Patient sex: F
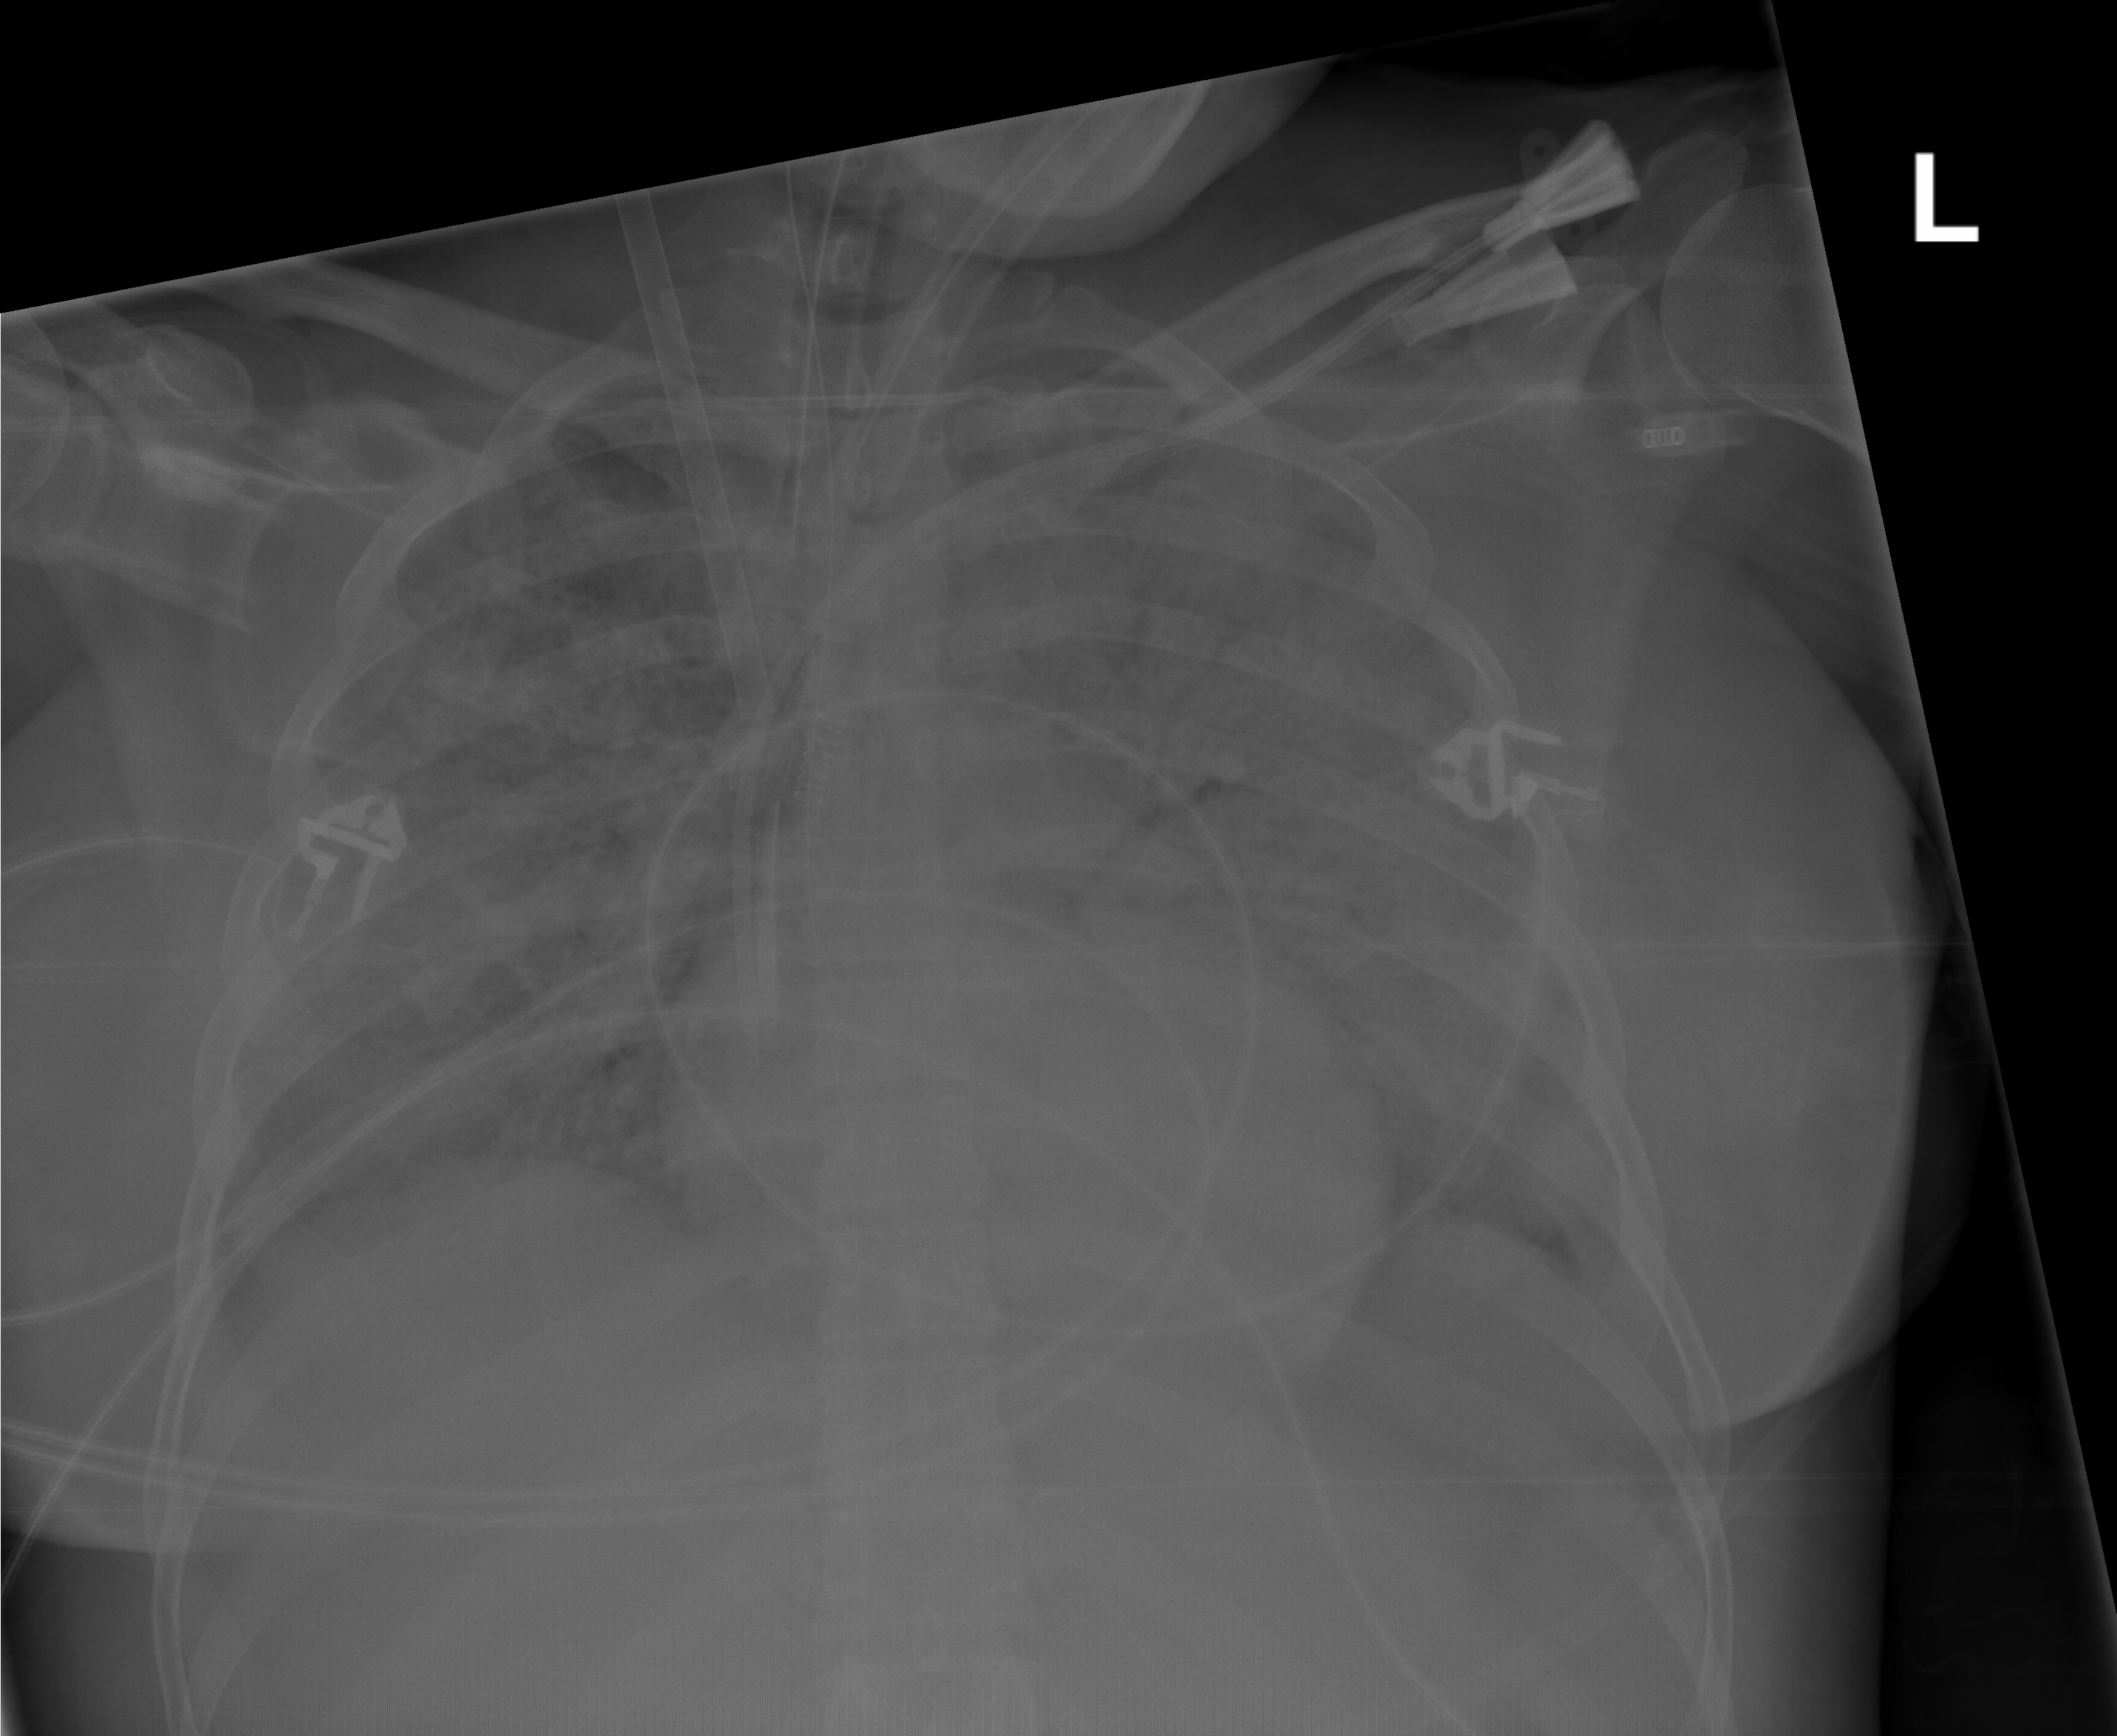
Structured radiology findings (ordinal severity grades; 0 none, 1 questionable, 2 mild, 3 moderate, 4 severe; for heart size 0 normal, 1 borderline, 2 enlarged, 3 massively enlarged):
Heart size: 2
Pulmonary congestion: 2
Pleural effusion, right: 3
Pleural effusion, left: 3
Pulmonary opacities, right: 4
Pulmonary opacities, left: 4
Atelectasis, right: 4
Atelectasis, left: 4